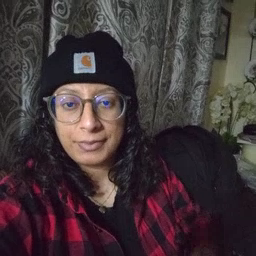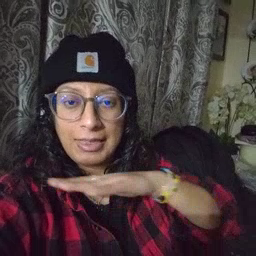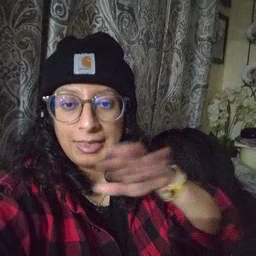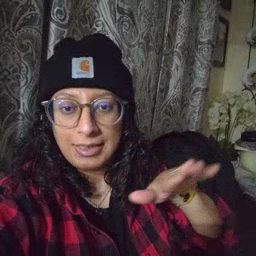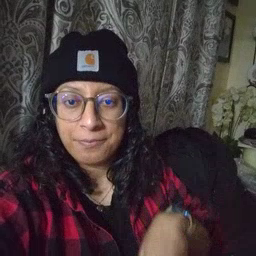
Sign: clean